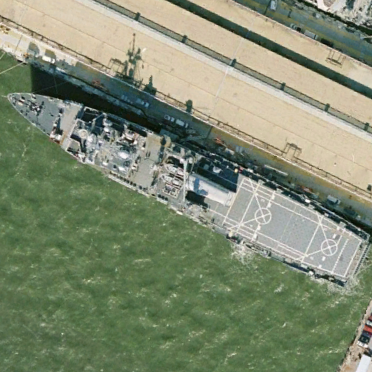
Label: Whitby_Island-class_dock_landing_ship